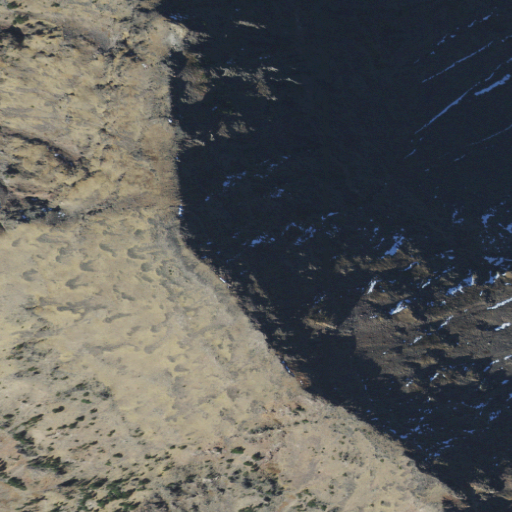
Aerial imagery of mountain in Montana named Mount Bole containing shrub, grassland, evergreen forest, and barren land